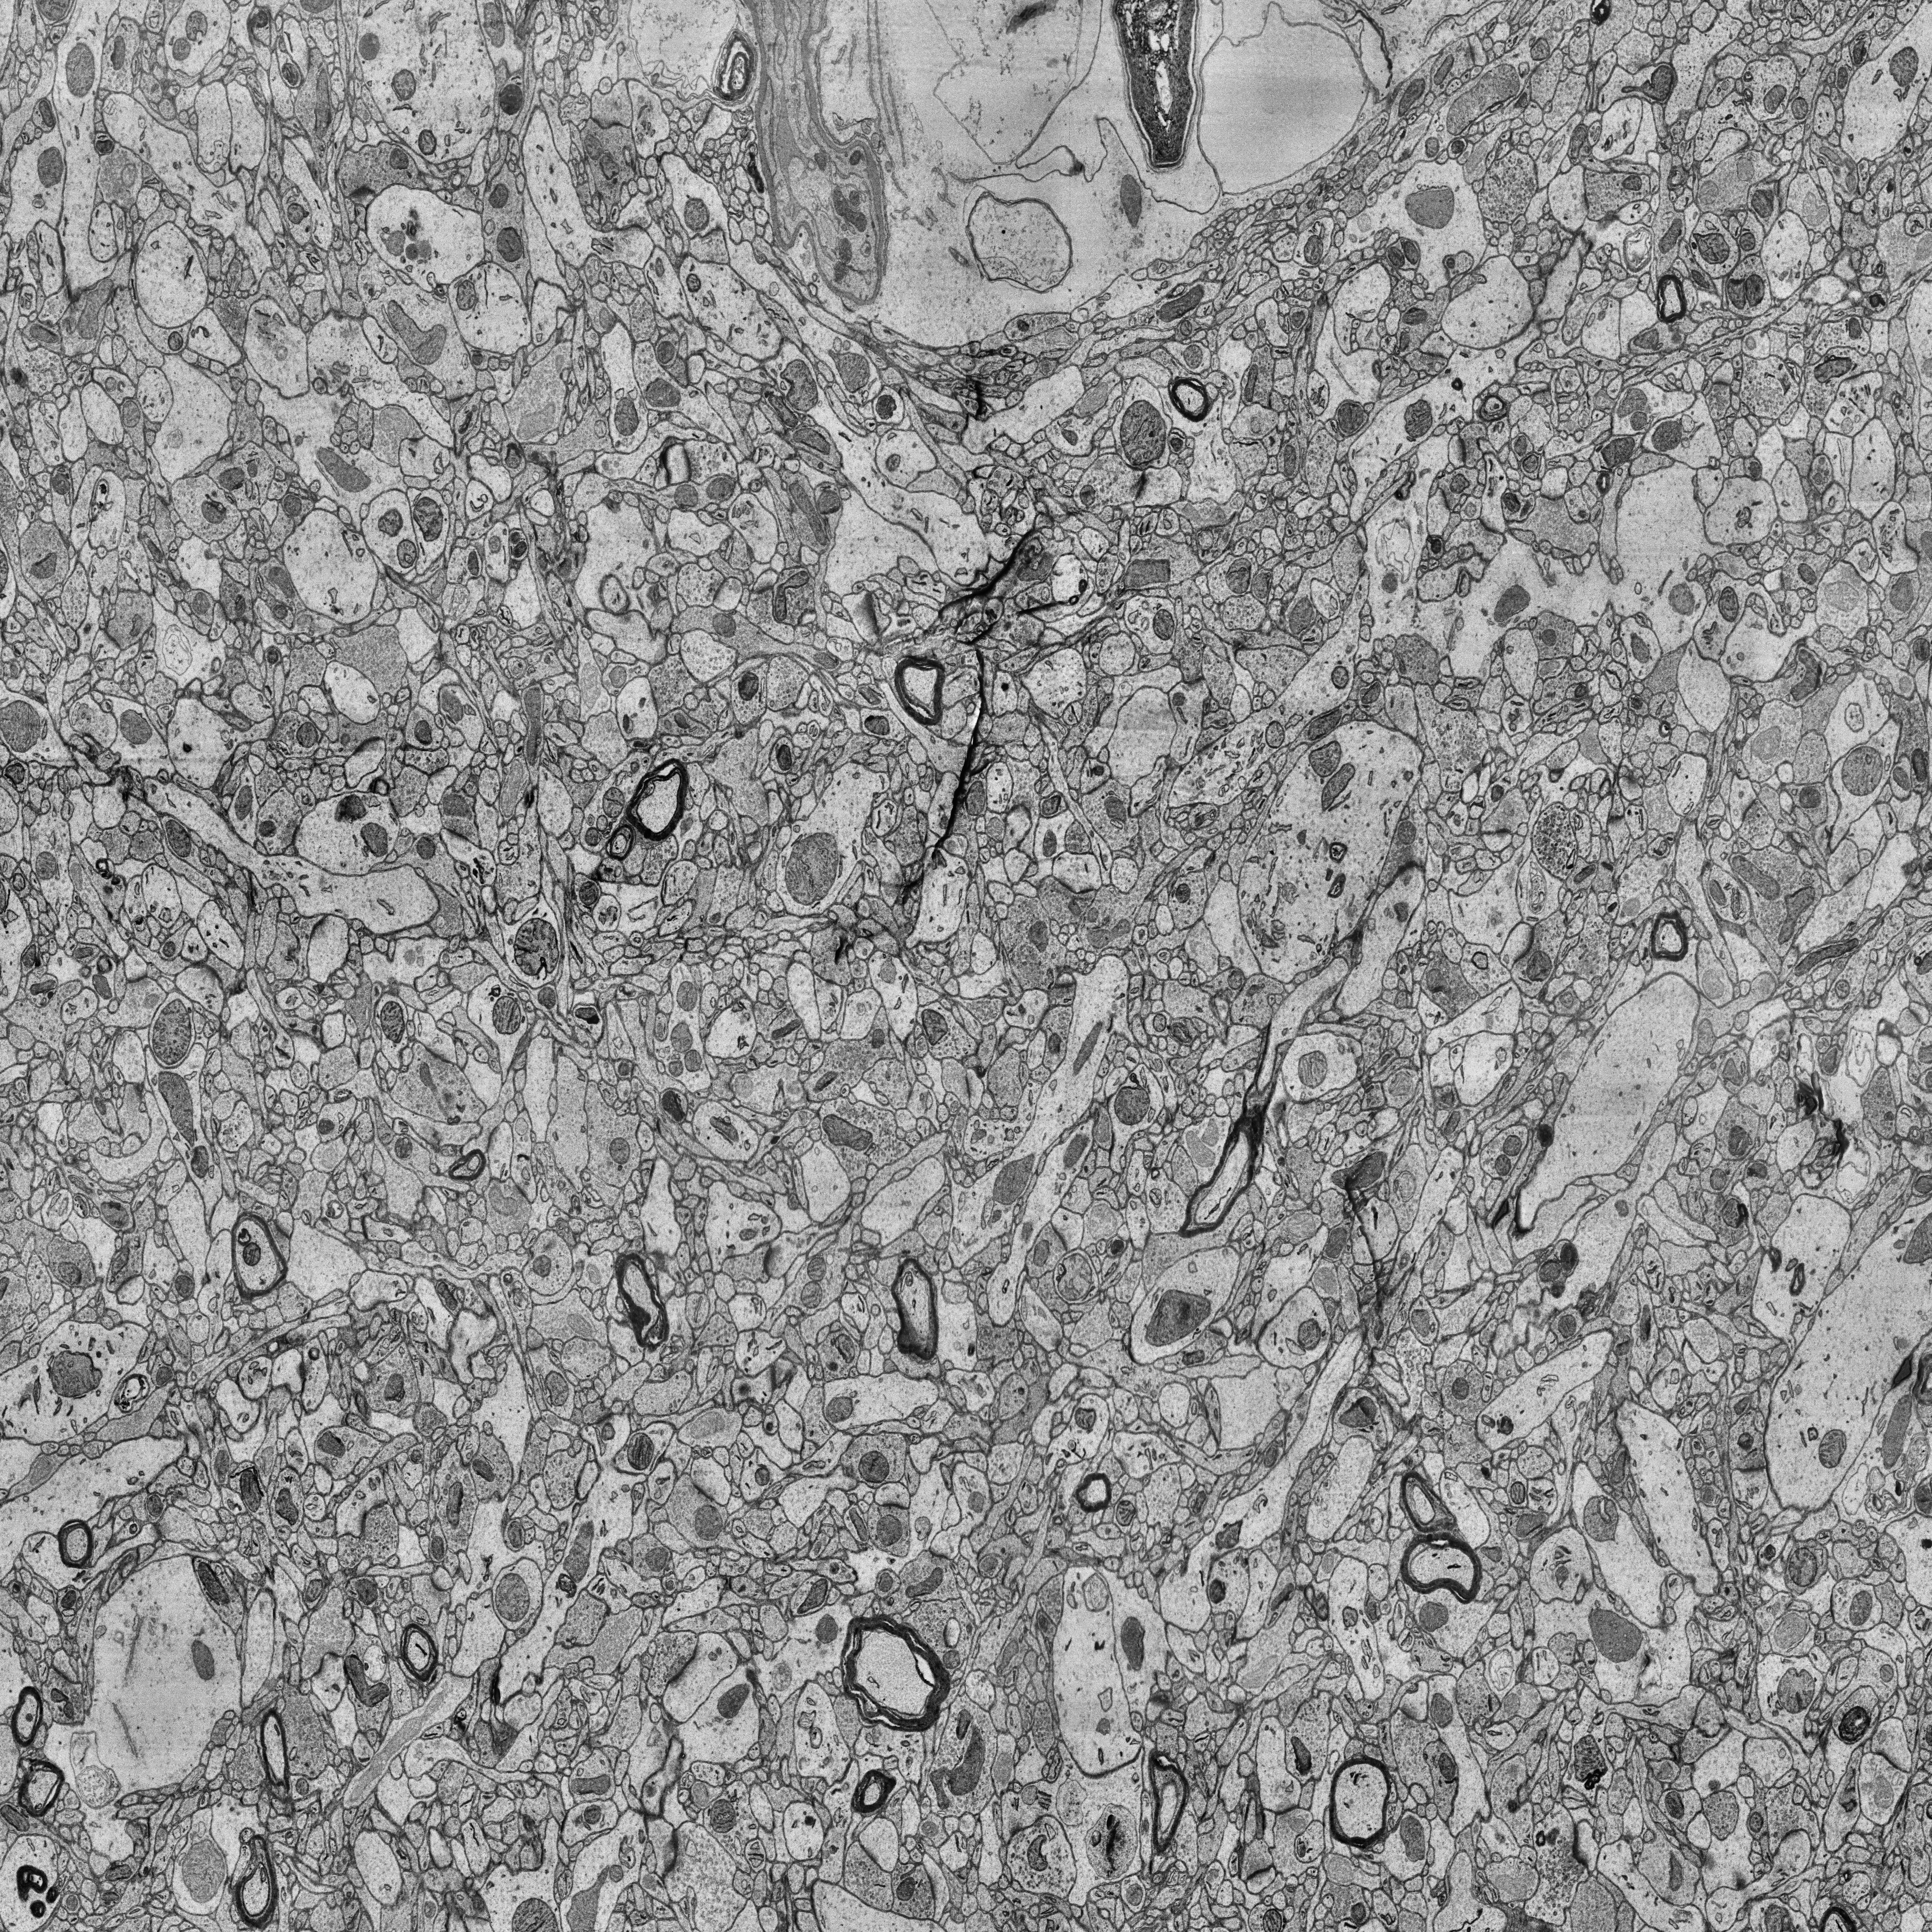
Electron microscopy slice of human cortex tissue
Slice depth (z): 46
Mitochondria instances in slice: 507